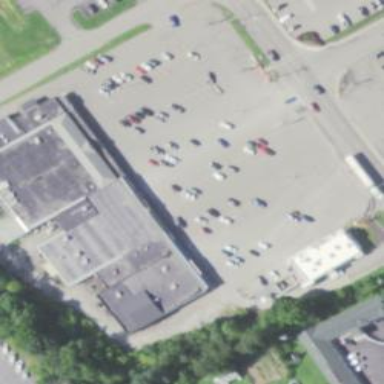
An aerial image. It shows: Pharmacy providing healthcare services.